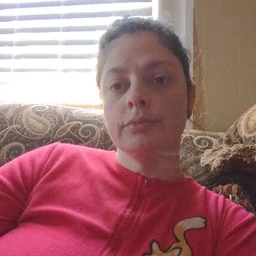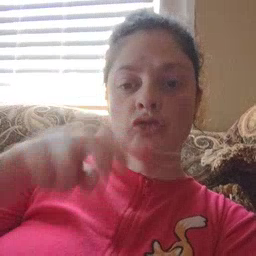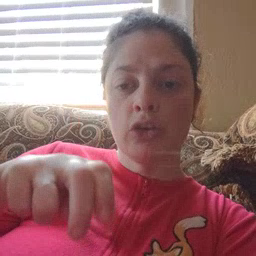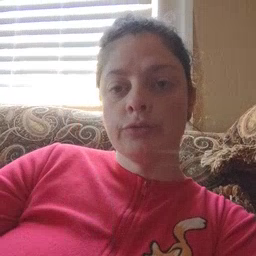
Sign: chair